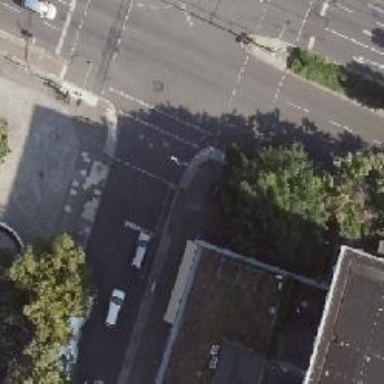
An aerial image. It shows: Road crossing with traffic signals.